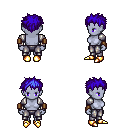
a pixel art fantasy rpg character, female body template, dark elf, purple skin, steel arm armor, metal pants, blue bedhead hairstyle, leather bracers, gold boots, four views (front, back, left, right), 2x2 character sprite sheet, small pixel art, hard edges, no anti-aliasing